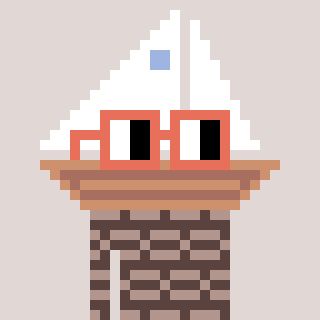
a pixel art character with square orange glasses, a sailboat-shaped head and a darkbrown-colored body on a warm background